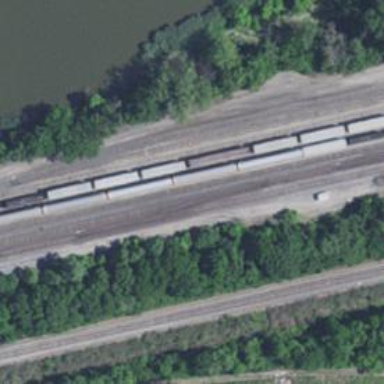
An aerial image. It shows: Junction on the railway.